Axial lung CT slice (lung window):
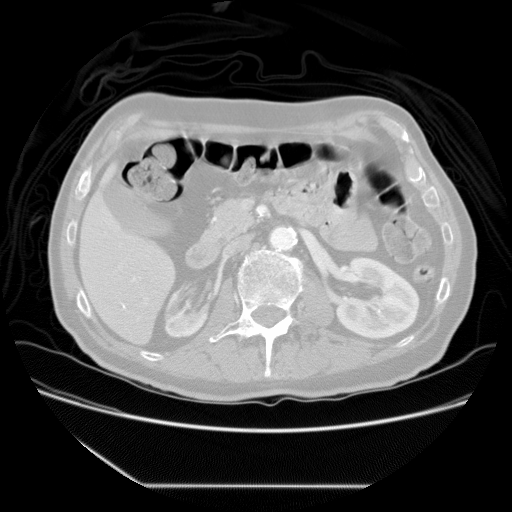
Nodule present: no